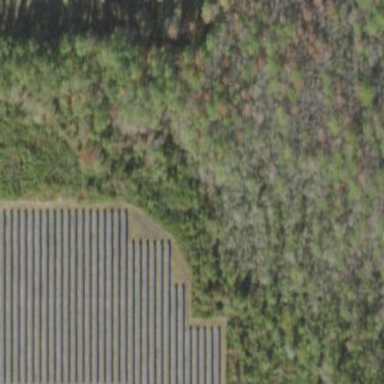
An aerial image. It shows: Solar power plant utilizing photovoltaic technology to produce electricity.